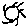
Label: sun